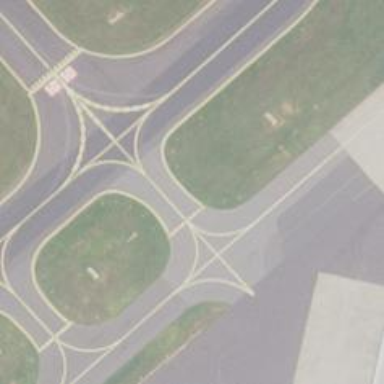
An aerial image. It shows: Image of taxiway at airport.